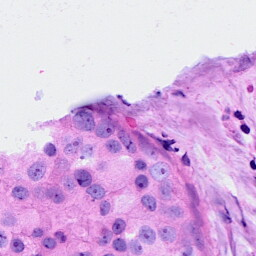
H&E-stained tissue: Breast